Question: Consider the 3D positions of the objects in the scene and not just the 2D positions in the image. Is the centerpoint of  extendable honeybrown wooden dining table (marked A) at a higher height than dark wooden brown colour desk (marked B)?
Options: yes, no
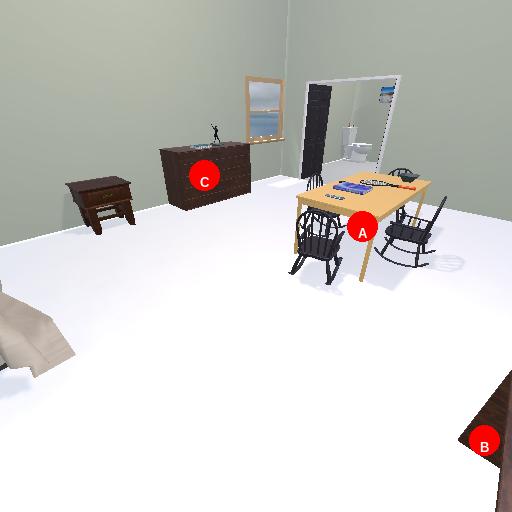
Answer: yes